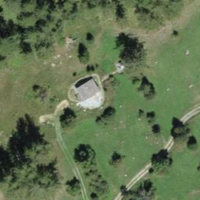
EUNIS habitat code: 43
Species observed at this site:
Aglais urticae
Fabriciana niobe